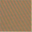
Piece: xx